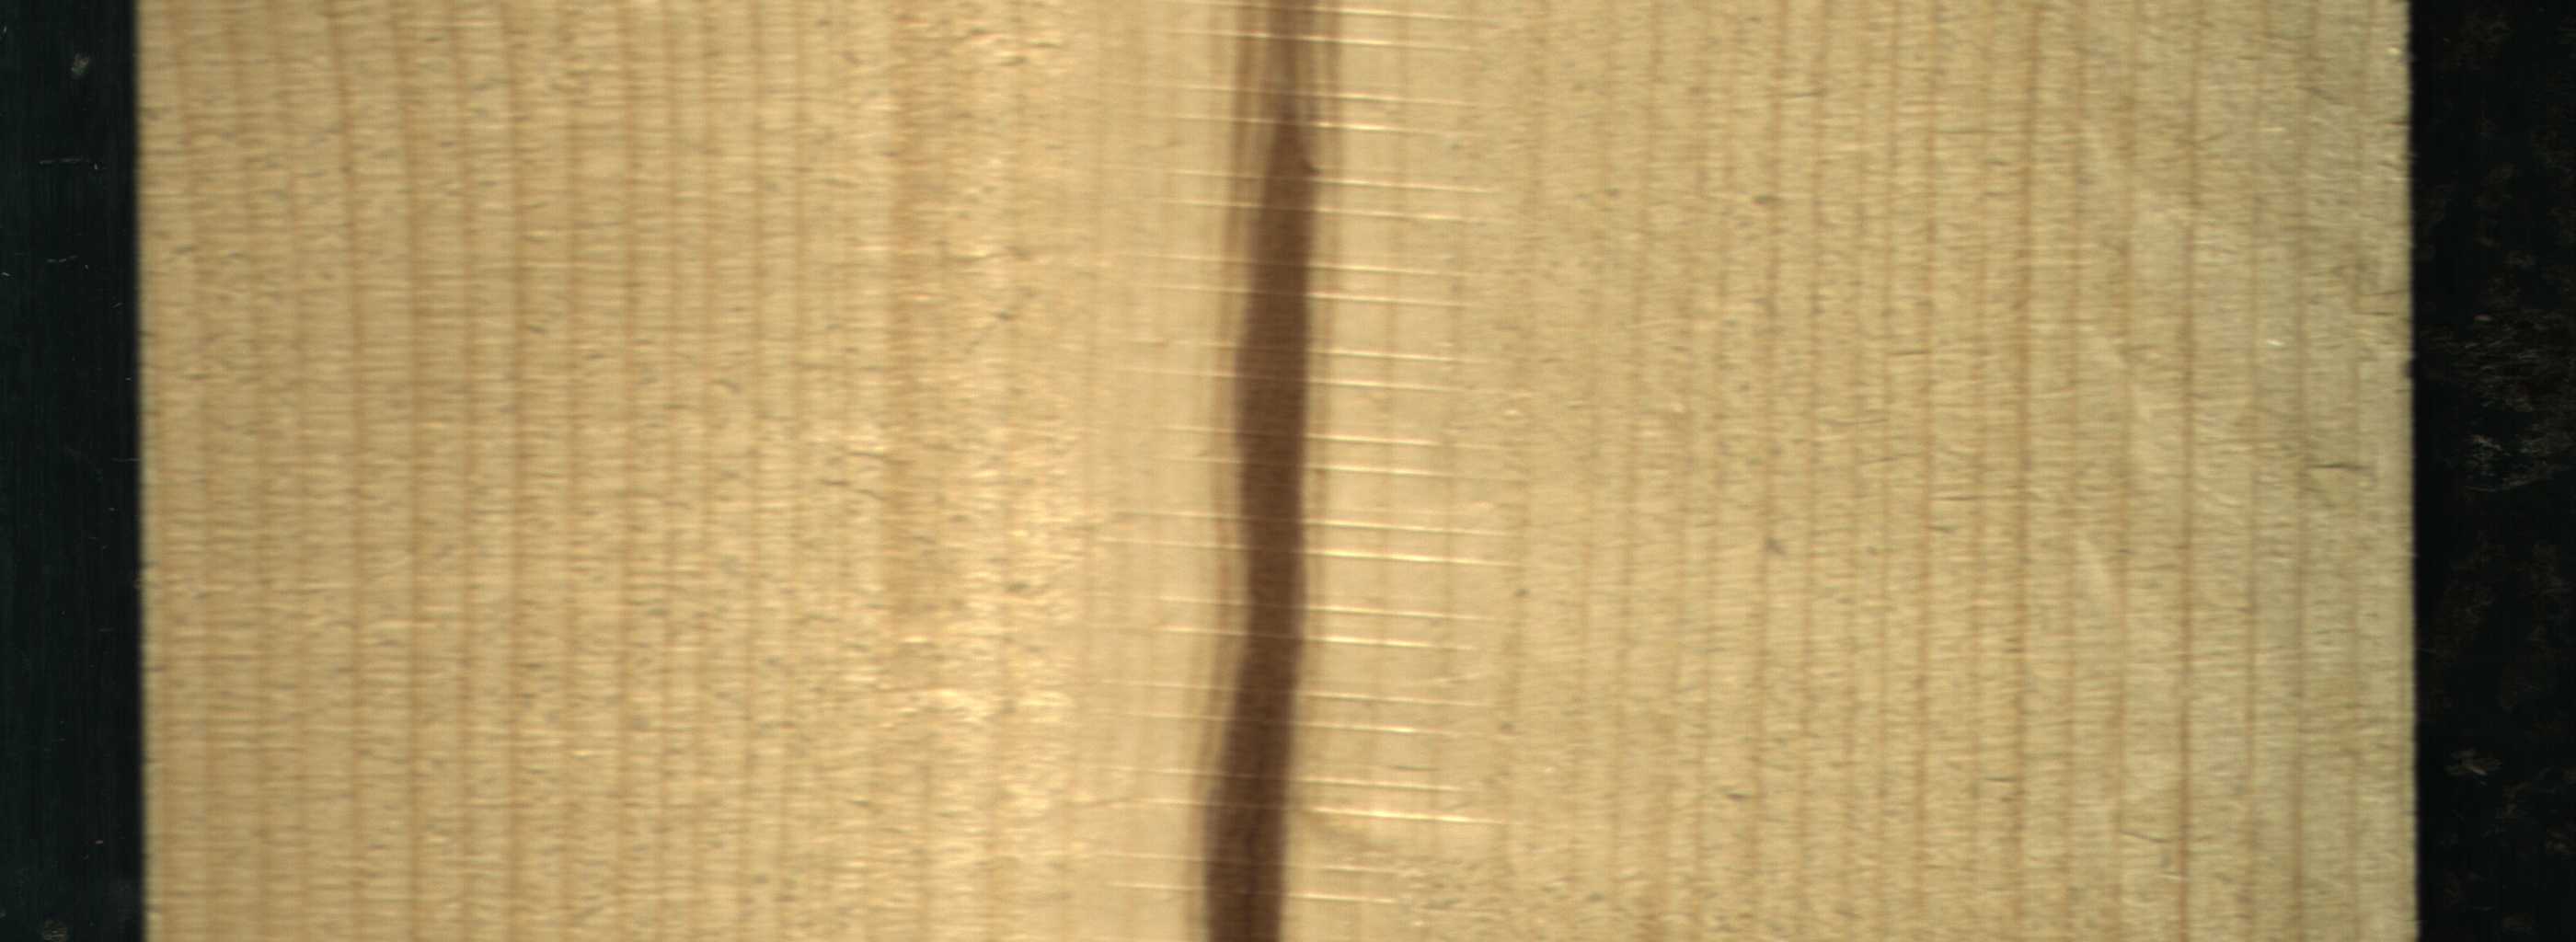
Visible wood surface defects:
Marrow